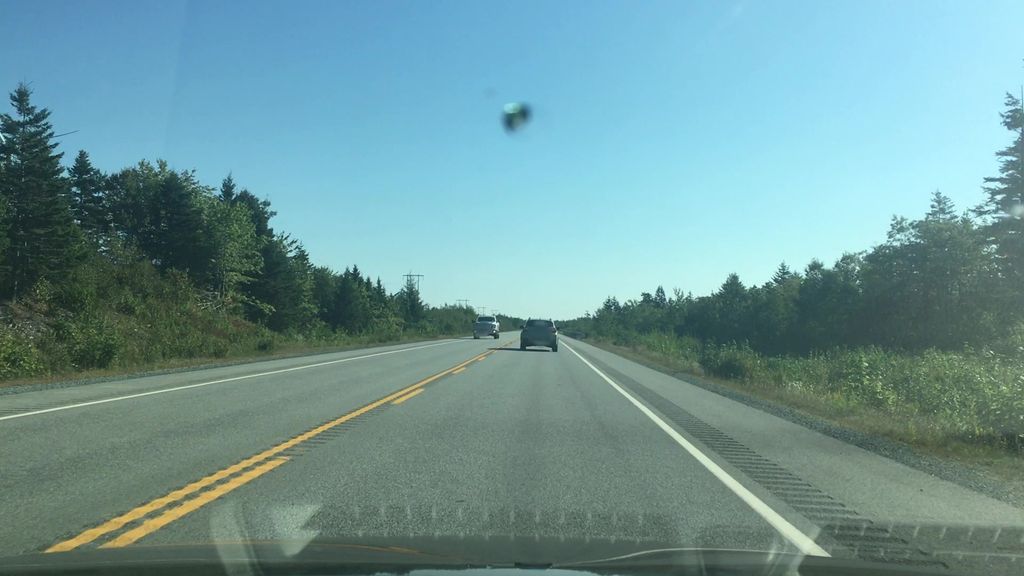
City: halifax